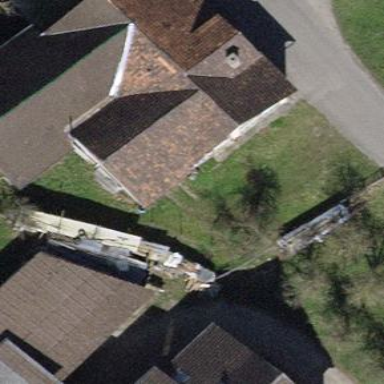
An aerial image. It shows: Farm building.